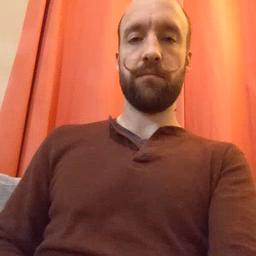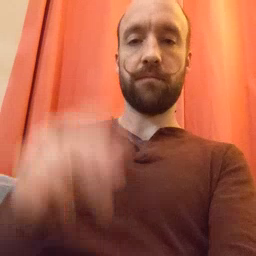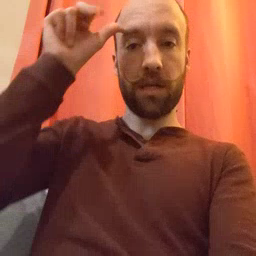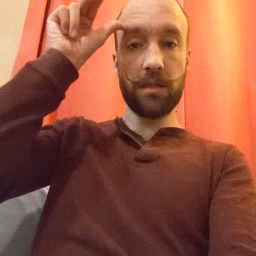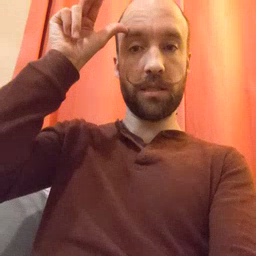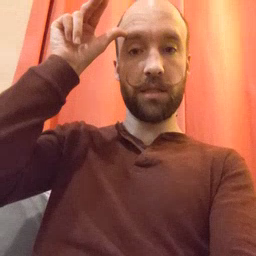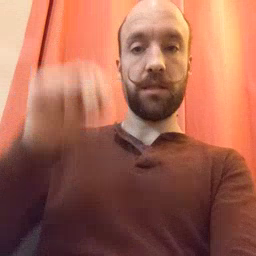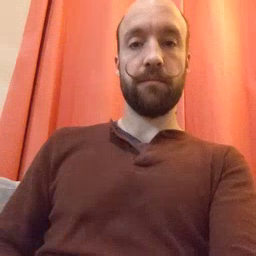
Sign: horse